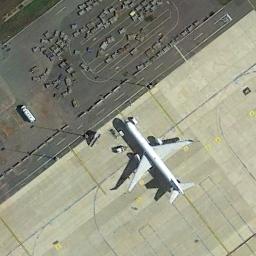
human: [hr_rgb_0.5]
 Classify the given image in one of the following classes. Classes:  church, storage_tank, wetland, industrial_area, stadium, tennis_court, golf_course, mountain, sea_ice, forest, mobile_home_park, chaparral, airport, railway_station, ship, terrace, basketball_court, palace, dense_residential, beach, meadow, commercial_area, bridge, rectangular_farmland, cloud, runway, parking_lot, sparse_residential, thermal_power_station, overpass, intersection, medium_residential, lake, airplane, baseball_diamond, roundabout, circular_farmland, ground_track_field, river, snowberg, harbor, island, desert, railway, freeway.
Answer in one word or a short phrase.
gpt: airplane